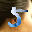
Label: 5